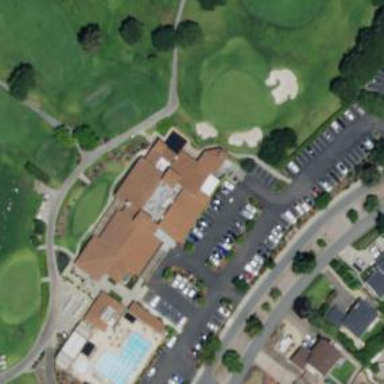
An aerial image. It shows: Clubhouse building at golf course.